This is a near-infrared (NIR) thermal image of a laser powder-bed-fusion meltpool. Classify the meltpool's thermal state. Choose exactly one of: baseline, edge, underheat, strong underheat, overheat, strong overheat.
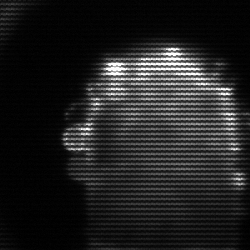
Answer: baseline